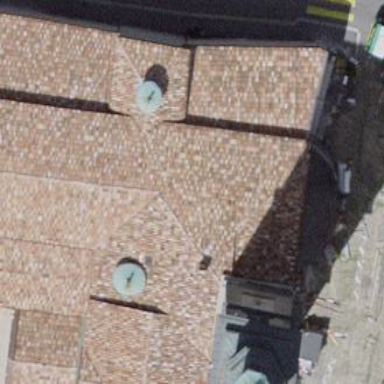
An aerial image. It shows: Building that serves as place of worship.